Question: I've been coding in python using tkinter and came across an exception from the tinter library.
Since I don't know exactly what the error means, it is hard for me to debug my program. I was wondering if someone could outline the error and suggest what may have caused it, so that I know what to look for when debugging my program. '_tkinter.TclError: invalid command name ".entry#"' (The hash represents a number).
I have an image showing the navigation through my program that causes the error if it helps.

Basically, the program will only let me view a sub-menu in the "record" section once, each time I run it, when it should let me enter them as many times as I need to.
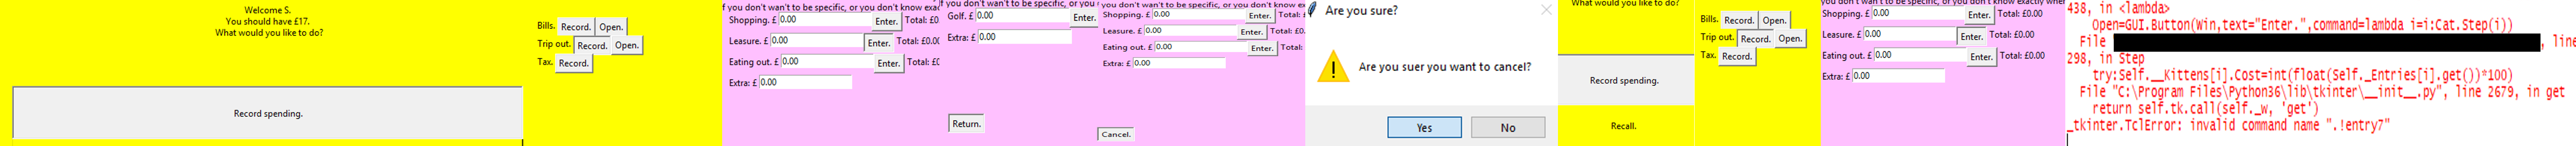
Answer: You should include the error as text and not as unreadable image.
Based on the error message, you're trying to call '.get()' on an Entry that doesn't exist anymore. Maybe the parent window has been destroyed/closed and the entry is not there anymore. Or maybe it is just a context thing... hard to tell without the code.
If you can't figure out, please edit your question and add a <URL>, then I will edit my answer with more specific information.